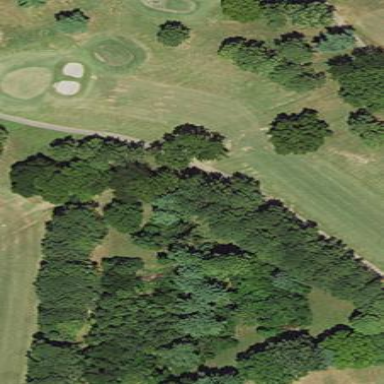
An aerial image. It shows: Grassy fairway on golf course.